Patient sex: M
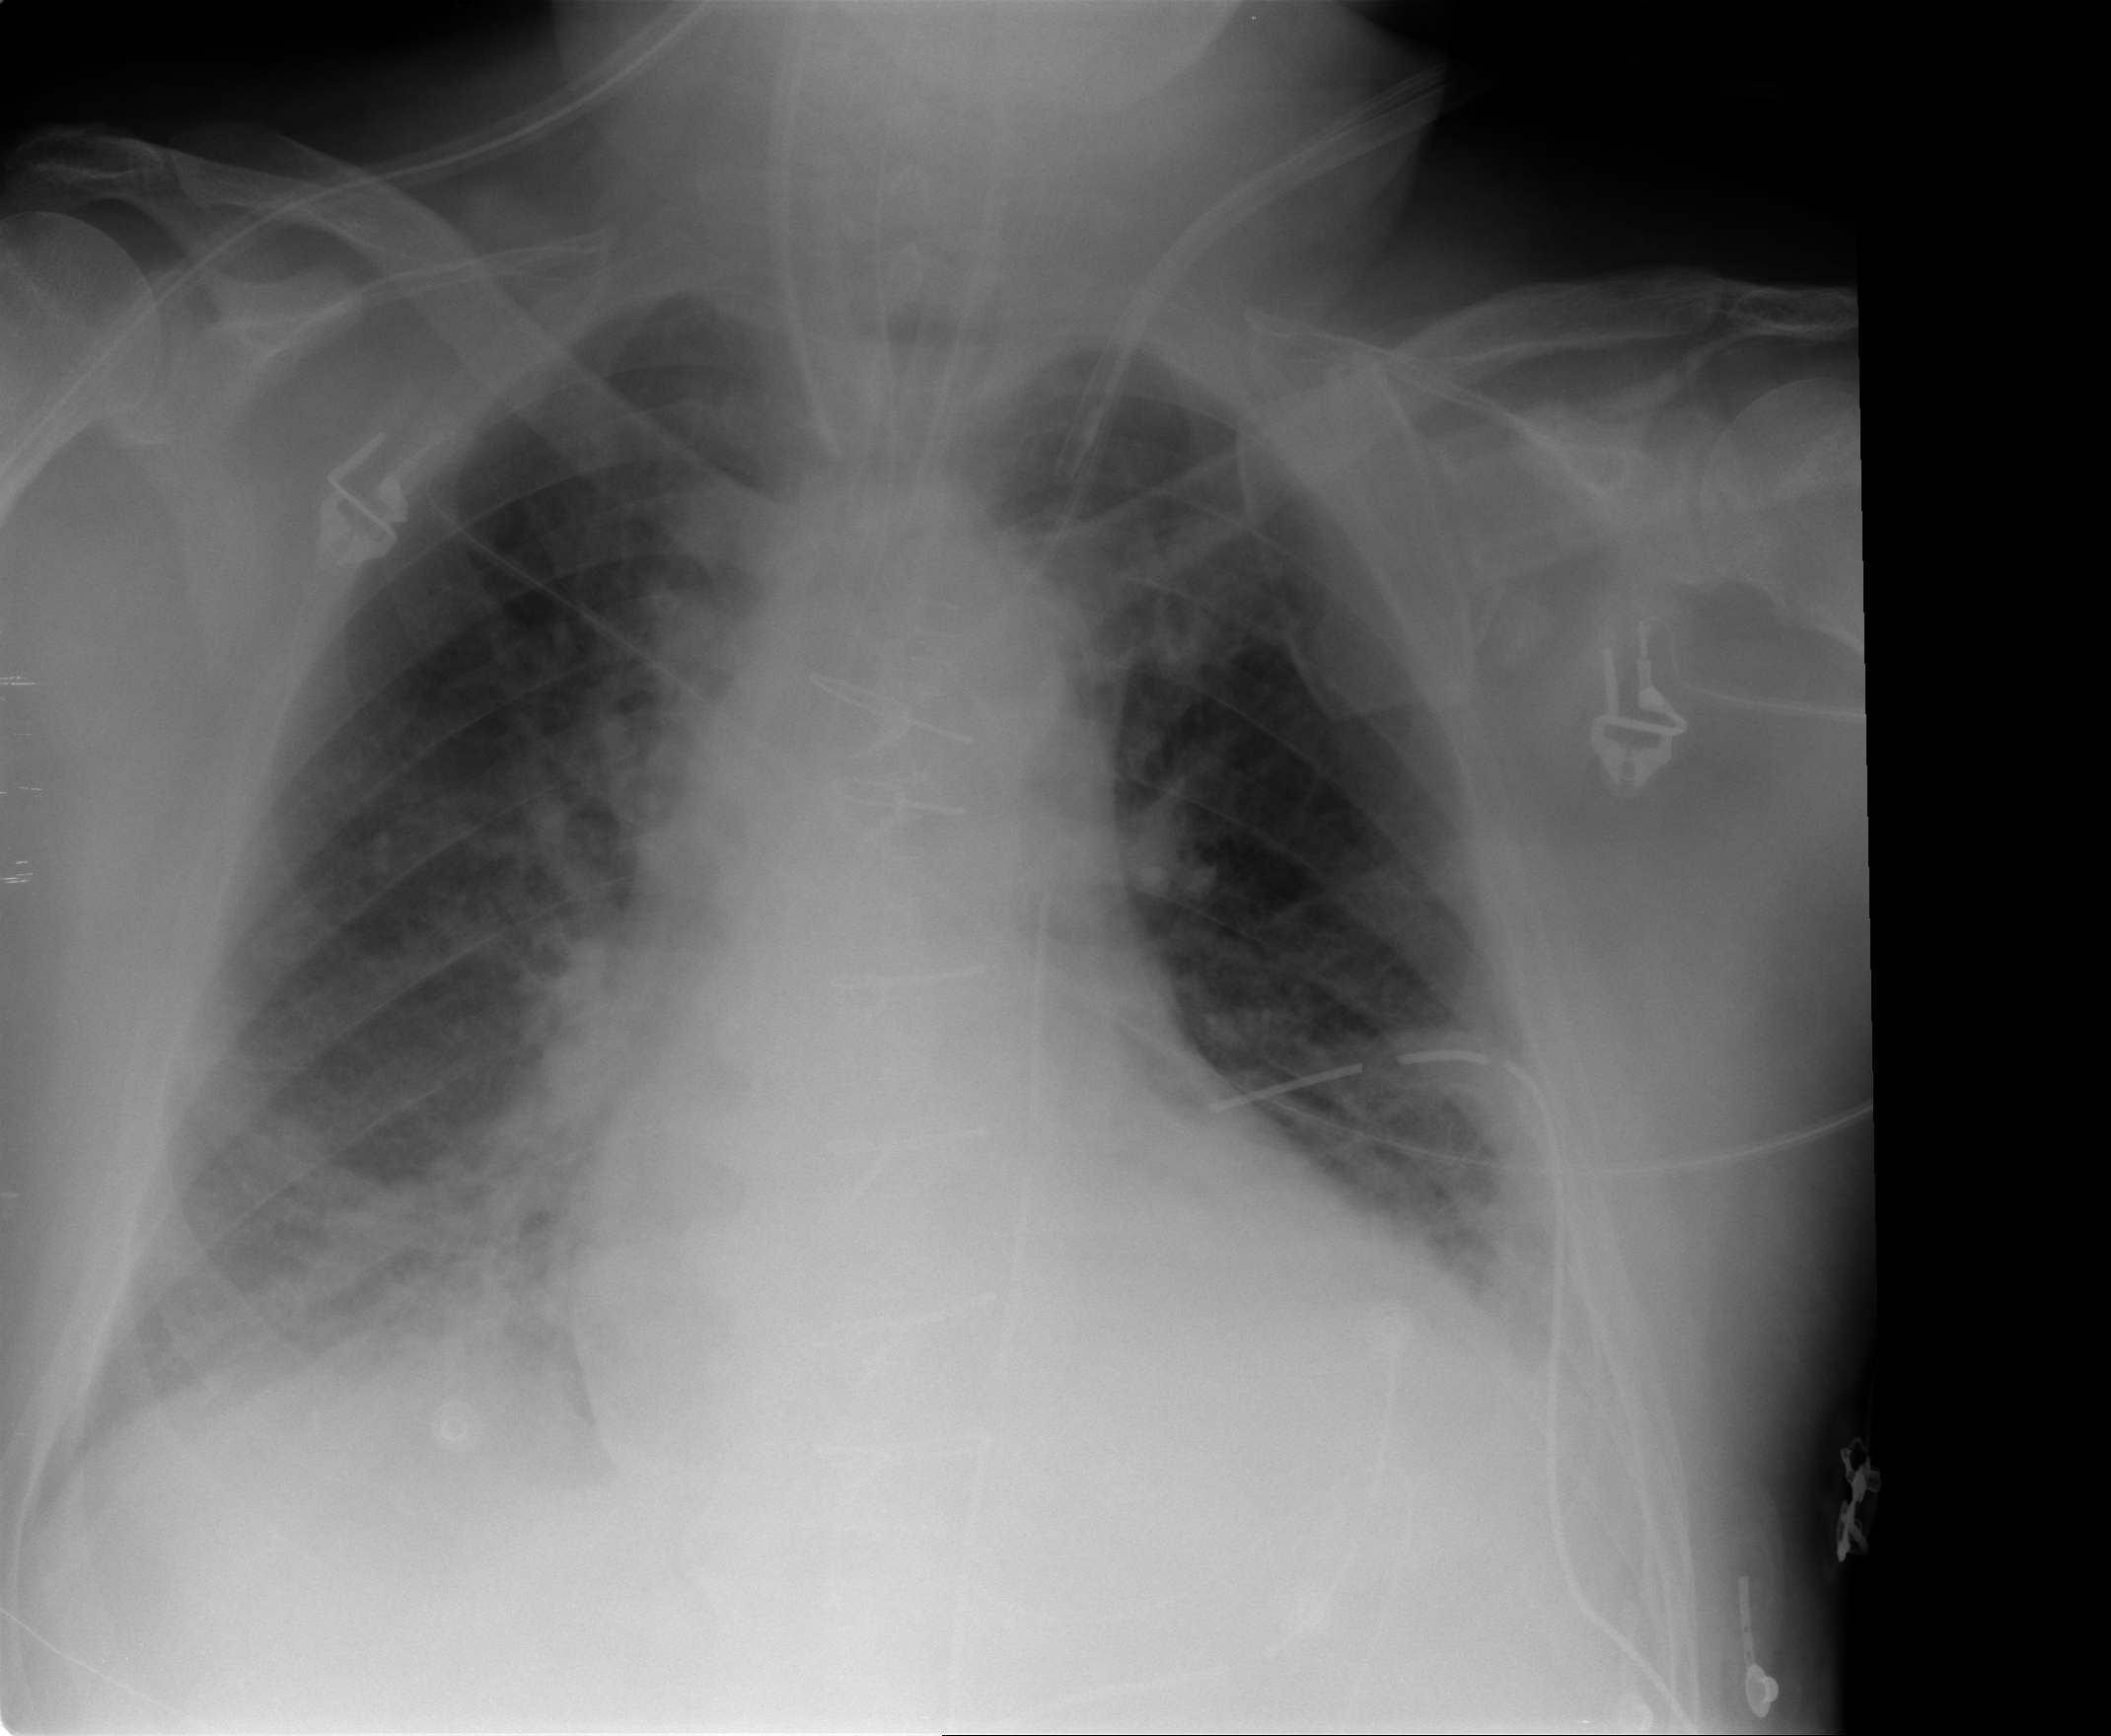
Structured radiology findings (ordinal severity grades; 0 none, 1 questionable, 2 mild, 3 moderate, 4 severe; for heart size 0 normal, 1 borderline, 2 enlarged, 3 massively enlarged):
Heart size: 2
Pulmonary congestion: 2
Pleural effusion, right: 1
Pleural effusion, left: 1
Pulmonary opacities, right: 1
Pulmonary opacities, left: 0
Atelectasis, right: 1
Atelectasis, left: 2